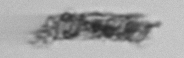
Label: fecal_pellet